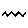
Label: zigzag